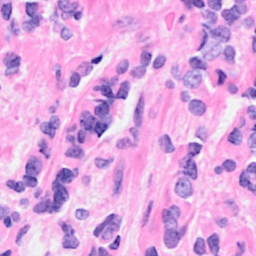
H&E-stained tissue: Breast